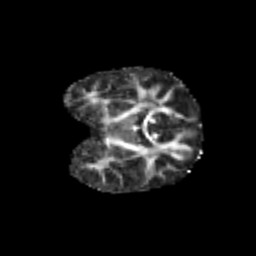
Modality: FA
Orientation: coronal
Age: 5
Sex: female
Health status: healthy